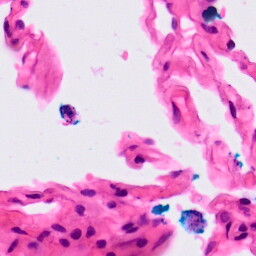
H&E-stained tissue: Lung